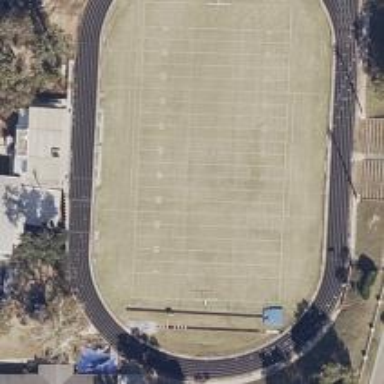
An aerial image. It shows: American football pitch.